Question: I've been trying out all ways to get the working without any luck. It seems all the documentation are rather outdated.
Here is what I have done so far. Please note all hashes are made up ;-)
1. Created a fresh React Native app
2. Installed amplify packages
3. Installed Amplify CLI
4. Invoked $ amplify configure
5. Invoked $ amplify init
6. Invoked $ amplify add auth
7. Invoked $ amplify push, which created the aws-exports.js object
8. Created a super simple component
'''
import React from 'react';
import { View } from 'react-native';
import { withAuthenticator } from 'aws-amplify-react-native';
import Amplify, { Auth, PubSub } from 'aws-amplify';
import { AWSIoTProvider } from '@aws-amplify/pubsub/lib/Providers';
import awsmobile from './aws-exports';
Amplify.configure({
Auth: {
mandatorySignIn: true,
region: awsmobile.aws_cognito_region,
userPoolId: awsmobile.aws_user_pools_id,
identityPoolId: awsmobile.aws_cognito_identity_pool_id,
userPoolWebClientId: awsmobile.aws_user_pools_web_client_id,
},
Analytics: {
disabled: true,
},
});
Amplify.addPluggable(
new AWSIoTProvider({
aws_pubsub_region: 'ap-southeast-2',
aws_pubsub_endpoint:
'wss://a123456789d-ats.iot.ap-southeast-2.amazonaws.com/mqtt',
})
);
Amplify.Logger.LOG_LEVEL = 'DEBUG';
class App extends PureComponent {
componentDidMount() {
if (this.props.authState === 'signedIn') {
Auth.currentCredentials().then((creds) => {
// get the principal that needs to be attached to policy
console.log('principal to be attached', creds.identityId)
PubSub.subscribe('topic_1').subscribe({
next: (data) => console.log(JSON.stringify(data, null, 2)),
error: (msg) => console.log('ERROR: ', msg.error),
close: () => console.log('Done'),
});
});
}
}
render() {
return (
<View/>
);
}
}
export default withAuthenticator(App);
'''
1. I attached AWS root certificate to my iPhone (see below)

10.Create a IAM policy for AWS IoT
- 'IoTAppPolicy'- 'iot:*'- 'arn:aws:iot:ap-southeast-2:<PHONE>:*'
11.Attach the principal I got from 'Auth.currentCredentials' to the policy
'''
aws iot attach-principal-policy --policy-name IoTAppPolicy --principal ap-southeast-2:db1234bc-5678-90123-4567-89ae0e123b4
'''
12.Attach Policies to 'Auth Role'
- 'AWSIoTDataAccess'- 'AWSIoTConfigAccess'
Yet, when I run the app I get the following error log
'''
[DEBUG] 51:42.745 SignIn - Sign In for test@test.com
[DEBUG] 51:44.616 AuthClass CognitoUserSession {idToken: CognitoIdToken, refreshToken: CognitoRefreshToken, accessToken: CognitoAccessToken, clockDrift: 0}
[DEBUG] 51:44.616 Credentials - set credentials from session
[DEBUG] 51:46.247 Credentials - Load credentials successfully
[DEBUG] 51:46.248 AuthClass - succeed to get cognito credentials
DEBUG] 51:47.150 Hub - Dispatching to auth with {event: "signIn", data: CognitoUser, message: "A user 2d...de has been signed in"}
[DEBUG] 51:47.151 SignIn CognitoUser {username: "2d...de", pool: CognitoUserPool, Session: null, client: Client, signInUserSession: CognitoUserSession, ...}
[DEBUG] 51:47.152 AuthClass - Getting the session from this user: CognitoUser {username: "2d...de", pool: CognitoUserPool, Session: null, client: Client, signInUserSession: CognitoUserSession, ...}
[DEBUG] 51:47.152 AuthClass - Succeed to get the user session CognitoUserSession {idToken: CognitoIdToken, refreshToken: CognitoRefreshToken, accessToken: CognitoAccessToken, clockDrift: 1}
[DEBUG] 51:47.574 AuthPiece - verified user attributes {verified: {...}, unverified: {...}}
[INFO] 51:47.575 Authenticator - Inside handleStateChange method current authState: signIn
[DEBUG] 51:47.575 VerifyContact - no unverified contact
[INFO] 51:47.578 Authenticator - authState has been updated to signedIn
[DEBUG] 51:47.581 AuthClass - getting current credentials
[DEBUG] 51:47.582 Credentials - getting credentials
[DEBUG] 51:47.582 Credentials - picking up credentials
[DEBUG] 51:47.582 Credentials - getting new cred promise
[DEBUG] 51:47.582 Credentials - checking if credentials exists and not expired
[DEBUG] 51:47.583 Credentials - credentials not changed and not expired, directly return
[DEBUG] 51:47.583 AnalyticsClass - Analytics has been disabled
[DEBUG] 51:47.584 PubSub - subscribe options undefined
[DEBUG] 51:47.584 MqttOverWSProvider - Subscribing to topic(s) topic1
[DEBUG] 51:47.584 Credentials - getting credentials
[DEBUG] 51:47.584 Credentials - picking up credentials
[DEBUG] 51:47.584 Credentials - getting new cred promise
[DEBUG] 51:47.585 Credentials - checking if credentials exists and not expired
[DEBUG] 51:47.585 Credentials - are these credentials expired?
[DEBUG] 51:47.585 Credentials - credentials not changed and not expired, directly return
[DEBUG] 51:47.586 Signer {region: "ap-southeast-2", service: "iotdevicegateway"}
[DEBUG] 51:47.590 MqttOverWSProvider - Creating new MQTT client cca4e07f-a15a-46ce-904d-483a83162018
[WARN] 52:50.152 MqttOverWSProvider - cca4e07f-a15a-46ce-904d-483a83162018 {
"errorCode": 7,
"errorMessage": "AMQJS0007E Socket error:undefined.",
"uri": "wss://a123456789d.iot.ap-southeast-2.amazonaws.com/mqtt?X-Amz-Algorithm=AWS4-HMAC-SHA256&X-Amz-Credential=ASIAU7VGXF6UOWZIUFOM%2F20200502%2Fap-southeast-2%2Fiotdevicegateway%2Faws4_request&X-Amz-Date=20200502T055147Z&X-Amz-SignedHeaders=host&X-Amz-Signature=010d8..7dba&X-Amz-Security-Token=IQ..lk%3D"
}
ERROR: Disconnected, error code: 7
[DEBUG] 52:50.153 MqttOverWSProvider - Unsubscribing from topic(s) topic1
'''
Any idea why I can't connect to the topic?
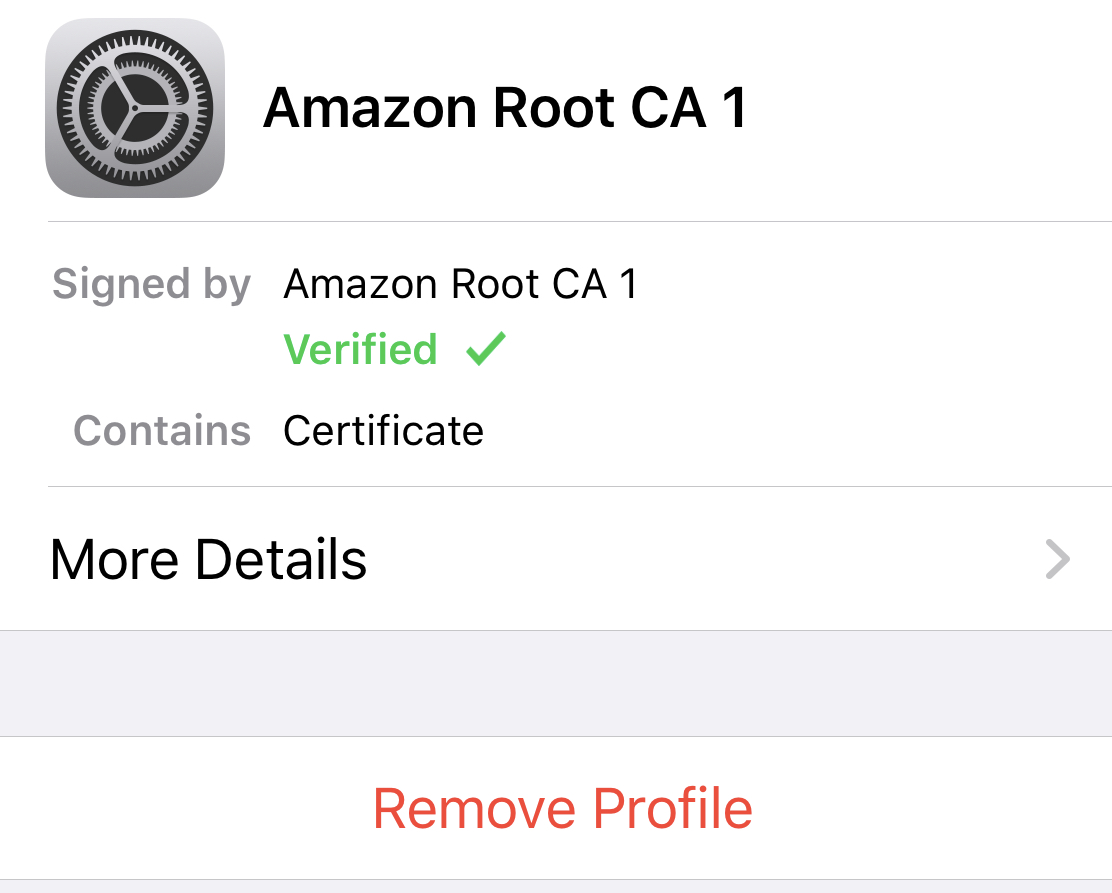
Answer: Who would have thought that a package was missing.
After installing
'''
yarn add amazon-cognito-identity-js
'''
everything worked fine on my physical iPhone.
I went to the page and a test message from there and voila I get the following object back
'''
{
"message": "Hello from AWS IoT console"
}
'''